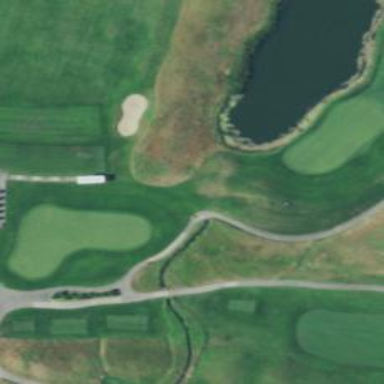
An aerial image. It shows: Path for golf carts.